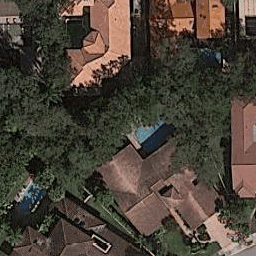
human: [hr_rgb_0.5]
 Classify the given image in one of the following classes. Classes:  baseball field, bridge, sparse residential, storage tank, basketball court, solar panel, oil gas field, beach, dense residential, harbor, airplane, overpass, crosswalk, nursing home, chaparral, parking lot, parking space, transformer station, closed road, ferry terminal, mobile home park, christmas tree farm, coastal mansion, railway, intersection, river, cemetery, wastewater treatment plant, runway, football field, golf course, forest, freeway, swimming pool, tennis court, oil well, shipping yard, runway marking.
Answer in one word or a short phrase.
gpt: coastal mansion